Question: i add Tapkul calendar to my project , but as it mix with iphone time
how can i add some padding from to my subview (calendar)
here my code to add it to my project
'''
calendar = [[TKCalendarMonthView alloc] init];
calendar.delegate = self;
calendar.dataSource = self;
calendar.frame = CGRectMake(0, 0, 320,400);
[self.view addSubview:calendar];
'''
any suggestion

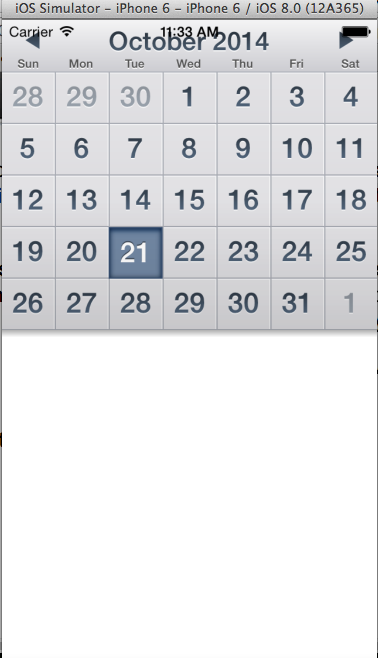
Answer: How about this?
'''
calendar.frame = CGRectMake(0, 20, 320,400);
^
-------------------------------|
'''